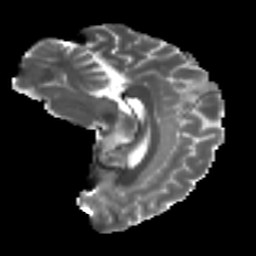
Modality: T2w
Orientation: sagittal
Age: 22
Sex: male
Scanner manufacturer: ge
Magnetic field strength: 3 T
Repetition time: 7.8 s
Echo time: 0.0606 s